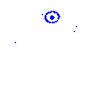
Particle: proton